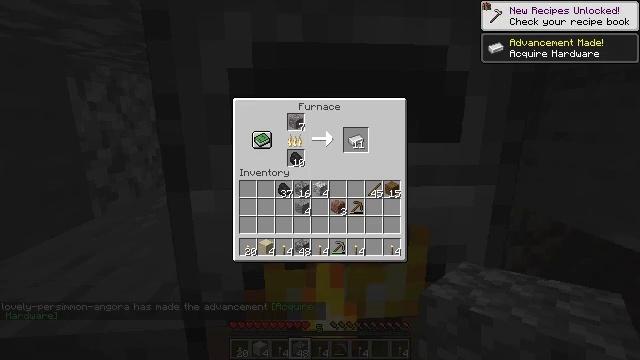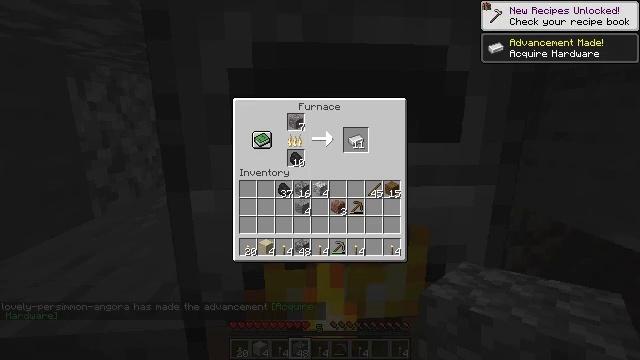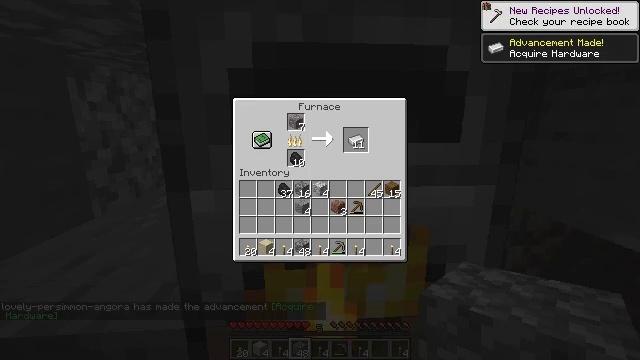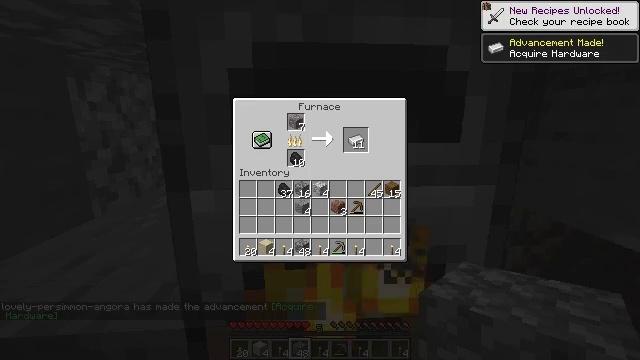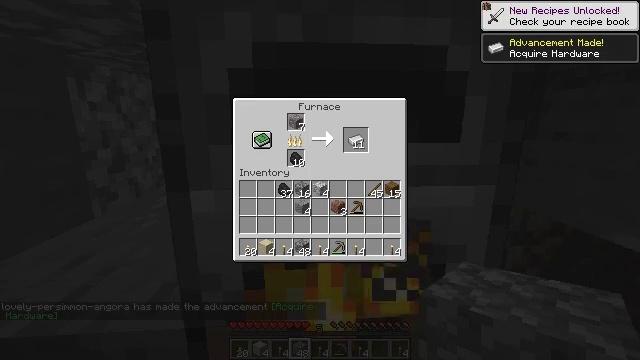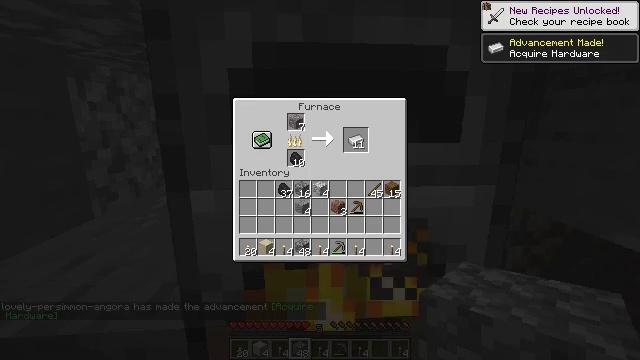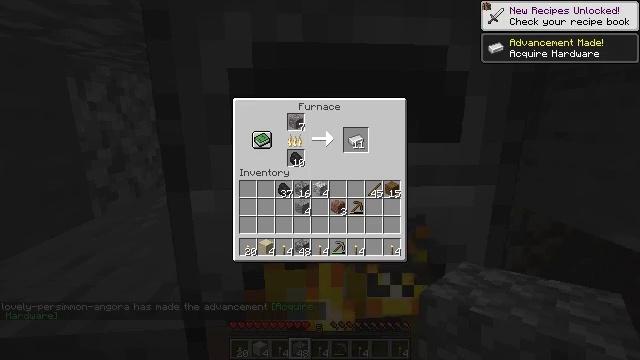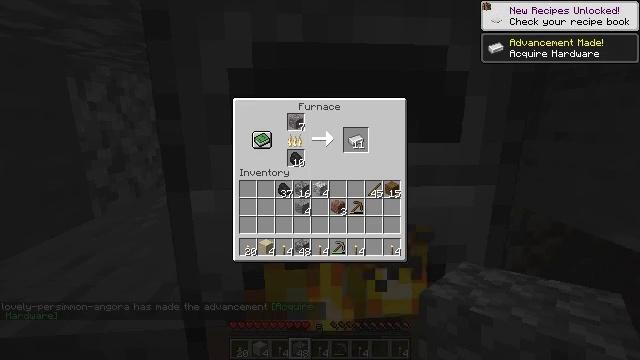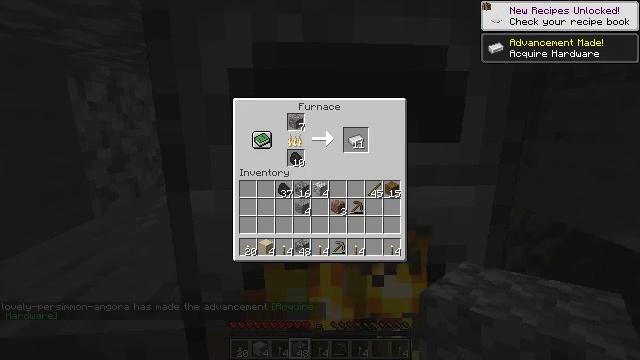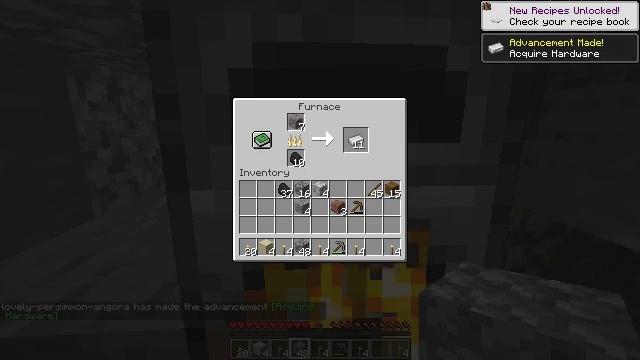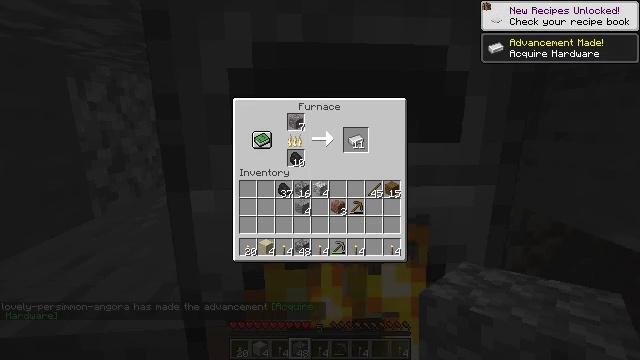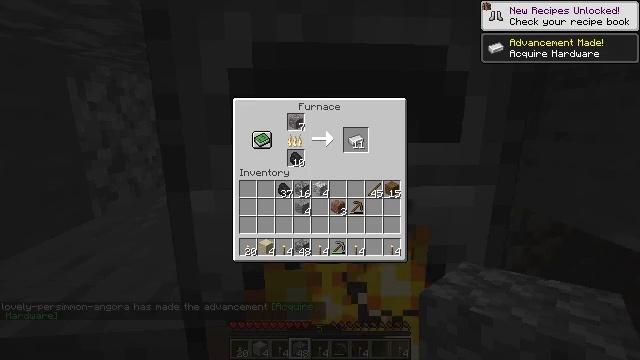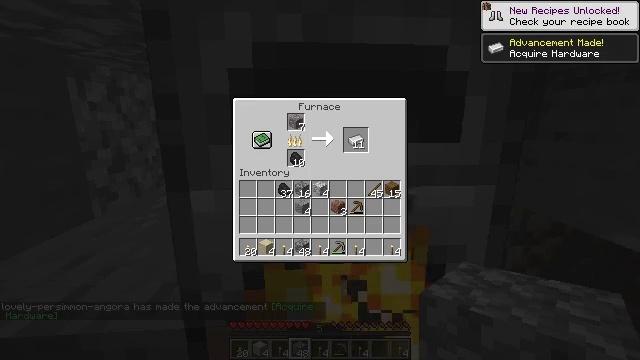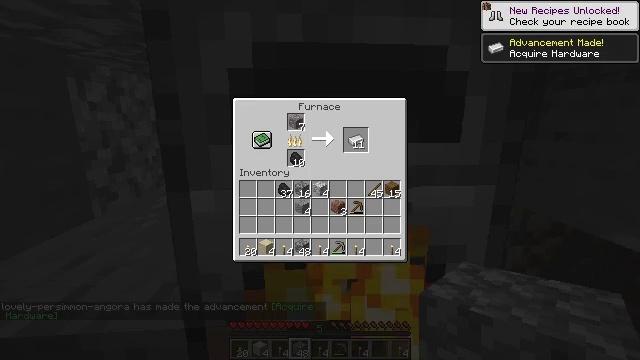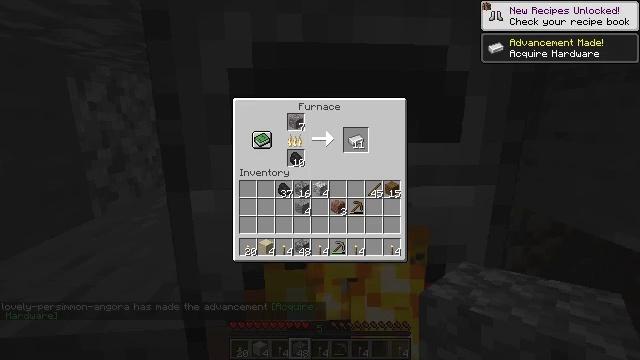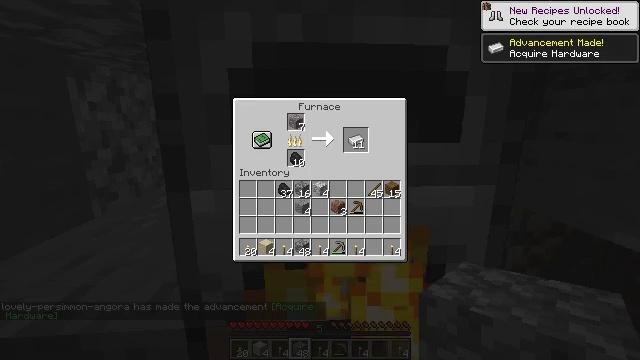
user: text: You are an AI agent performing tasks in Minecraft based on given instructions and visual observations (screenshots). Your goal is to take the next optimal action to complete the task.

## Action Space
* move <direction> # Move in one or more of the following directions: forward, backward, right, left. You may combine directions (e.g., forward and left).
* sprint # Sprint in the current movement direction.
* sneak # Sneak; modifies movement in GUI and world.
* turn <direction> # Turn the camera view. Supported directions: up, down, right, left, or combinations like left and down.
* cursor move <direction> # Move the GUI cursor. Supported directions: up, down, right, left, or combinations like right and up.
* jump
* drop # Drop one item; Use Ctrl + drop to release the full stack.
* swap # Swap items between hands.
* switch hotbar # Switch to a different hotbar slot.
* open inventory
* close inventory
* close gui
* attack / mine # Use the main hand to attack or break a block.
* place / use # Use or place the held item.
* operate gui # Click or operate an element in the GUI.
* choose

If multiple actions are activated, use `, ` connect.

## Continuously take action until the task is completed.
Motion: motion action
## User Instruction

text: Put iron ore in the furnace to get an iron ingot.
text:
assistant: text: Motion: no_op
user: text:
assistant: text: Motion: no_op
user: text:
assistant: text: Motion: no_op
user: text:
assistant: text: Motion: no_op
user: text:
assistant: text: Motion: no_op
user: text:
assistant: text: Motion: no_op
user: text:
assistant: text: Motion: no_op
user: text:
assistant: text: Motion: no_op
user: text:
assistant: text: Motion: no_op
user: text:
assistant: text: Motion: no_op
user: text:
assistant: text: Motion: no_op
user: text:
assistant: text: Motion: no_op
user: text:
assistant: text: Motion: no_op
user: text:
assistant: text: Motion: no_op
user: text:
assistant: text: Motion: no_op
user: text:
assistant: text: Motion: no_op
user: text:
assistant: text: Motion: no_op
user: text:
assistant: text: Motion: no_op
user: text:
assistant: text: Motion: no_op
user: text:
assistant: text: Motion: no_op
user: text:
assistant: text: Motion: no_op
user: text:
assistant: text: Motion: no_op
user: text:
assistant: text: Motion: no_op
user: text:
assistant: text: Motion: no_op
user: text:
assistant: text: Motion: no_op
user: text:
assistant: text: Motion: no_op
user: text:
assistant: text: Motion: no_op
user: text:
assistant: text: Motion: no_op
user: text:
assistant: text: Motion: no_op
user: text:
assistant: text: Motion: no_op